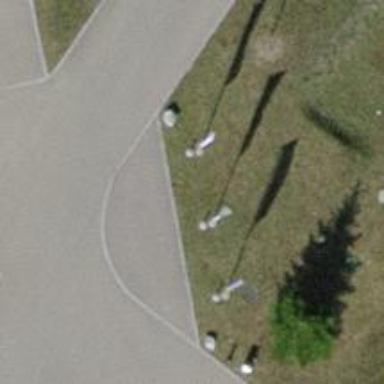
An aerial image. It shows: Flagpole structure.